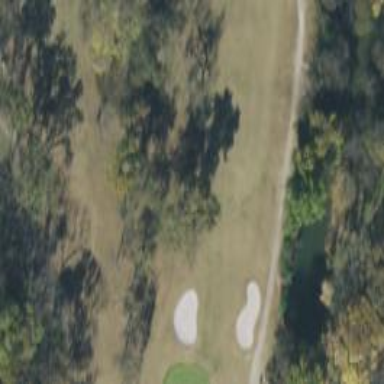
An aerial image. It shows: Rough area in golf course.